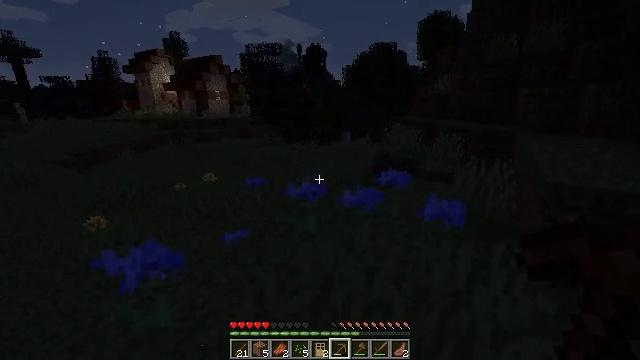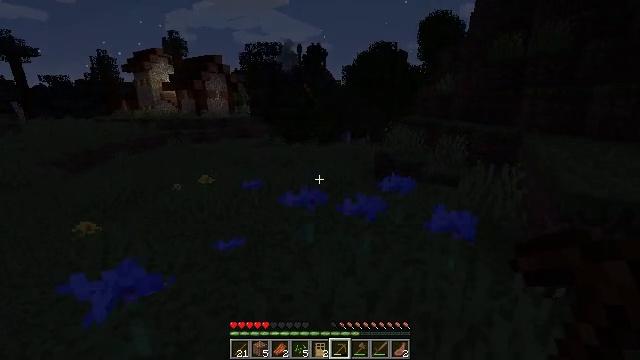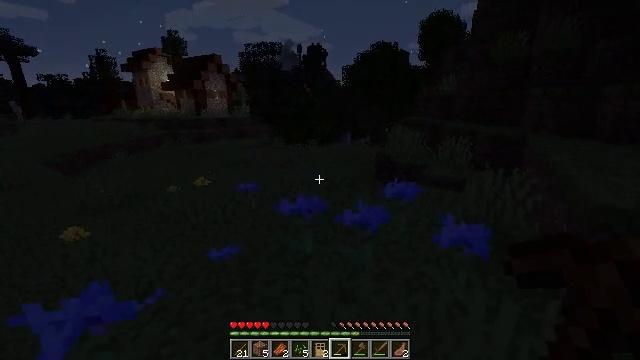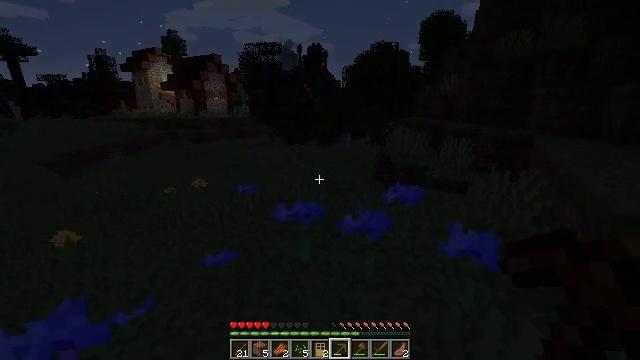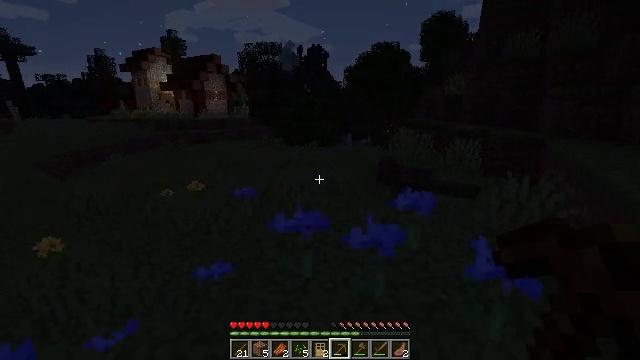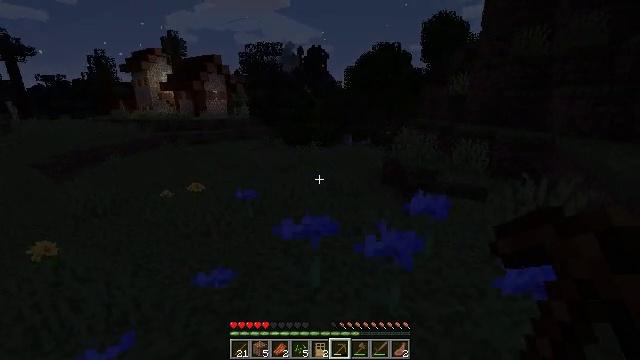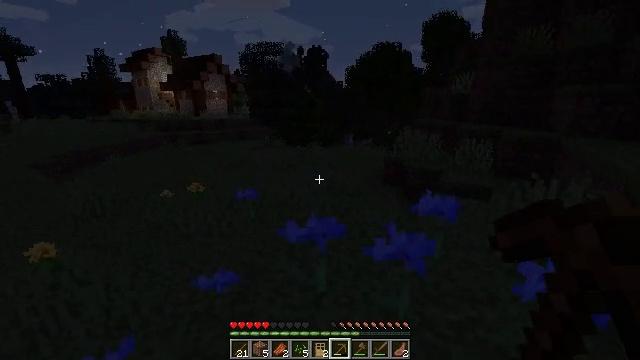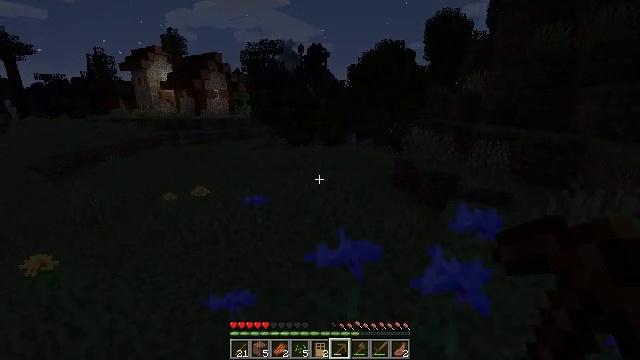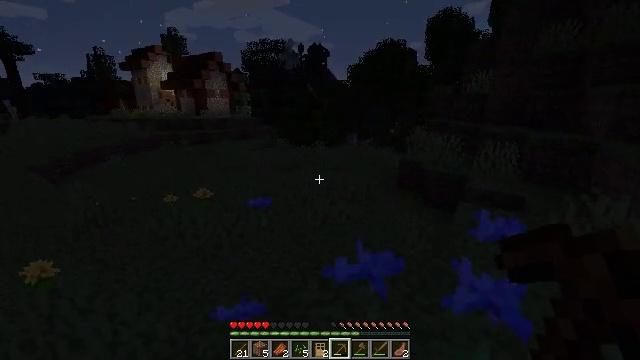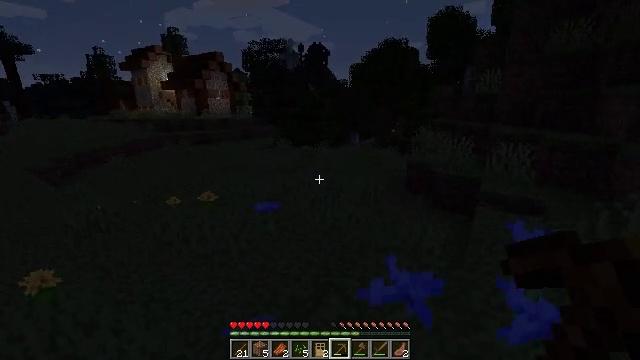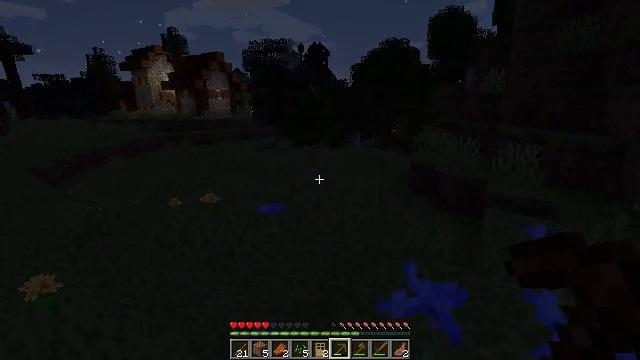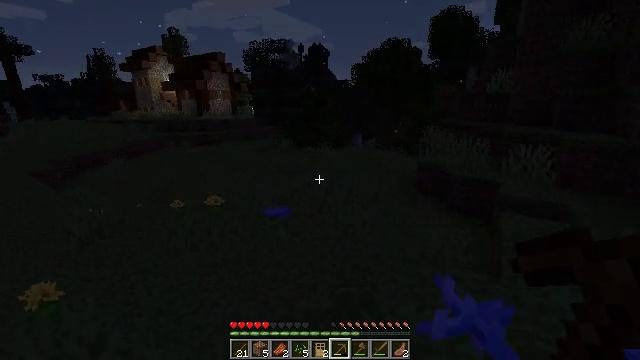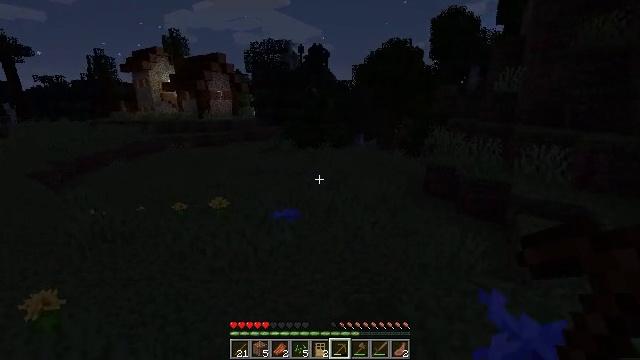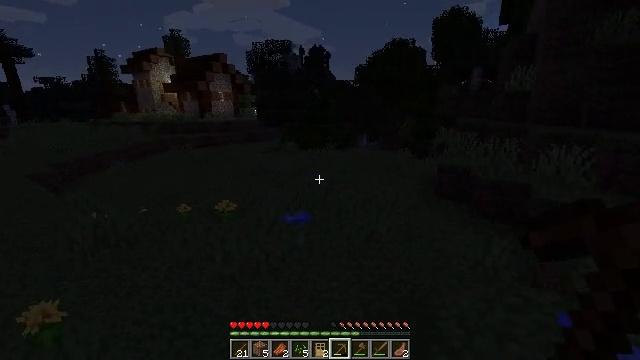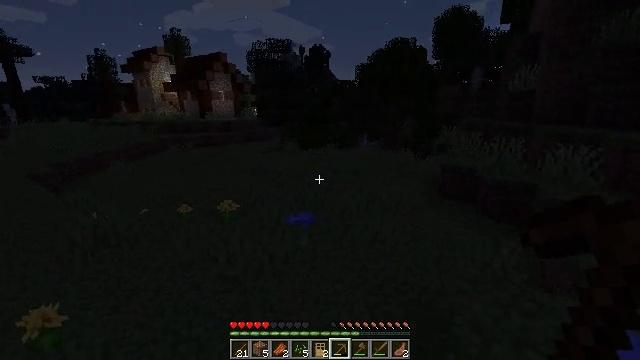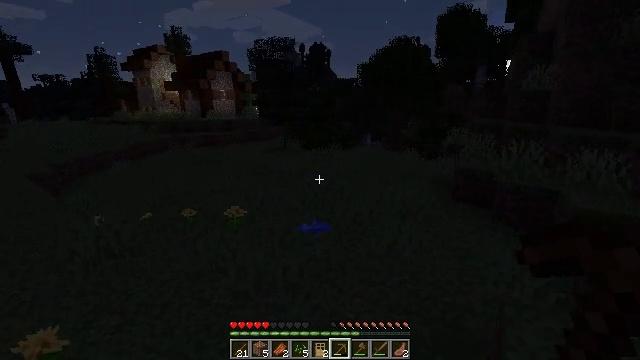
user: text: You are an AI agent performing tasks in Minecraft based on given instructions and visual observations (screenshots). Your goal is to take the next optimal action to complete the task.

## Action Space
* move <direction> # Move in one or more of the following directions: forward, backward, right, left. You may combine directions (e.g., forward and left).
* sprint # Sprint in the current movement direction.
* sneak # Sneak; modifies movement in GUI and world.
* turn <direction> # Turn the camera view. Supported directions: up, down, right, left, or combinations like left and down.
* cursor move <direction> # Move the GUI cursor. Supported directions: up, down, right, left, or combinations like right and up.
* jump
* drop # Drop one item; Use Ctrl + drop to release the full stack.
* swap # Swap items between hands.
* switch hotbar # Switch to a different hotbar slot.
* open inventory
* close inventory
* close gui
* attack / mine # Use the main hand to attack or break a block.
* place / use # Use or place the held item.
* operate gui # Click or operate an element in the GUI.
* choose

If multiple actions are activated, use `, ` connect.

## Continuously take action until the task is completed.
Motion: motion action
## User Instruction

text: Retrieve the torch.
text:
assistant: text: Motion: move forward
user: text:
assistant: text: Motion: move forward
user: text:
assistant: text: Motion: move forward
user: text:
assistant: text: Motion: move forward and move left
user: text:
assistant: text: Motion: move forward and move left
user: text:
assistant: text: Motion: move forward and move left
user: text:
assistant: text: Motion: move forward and move left
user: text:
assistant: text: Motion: move forward and move left
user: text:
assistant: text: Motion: move forward and move left
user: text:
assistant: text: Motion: move forward and move left
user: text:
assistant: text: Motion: move forward and move left
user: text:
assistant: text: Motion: move forward and move left
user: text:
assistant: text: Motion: move forward and move left
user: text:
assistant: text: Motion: move forward and move left
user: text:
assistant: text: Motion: move forward and move left
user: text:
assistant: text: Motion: move forward and move left
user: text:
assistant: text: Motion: move forward and move left
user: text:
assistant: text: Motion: move forward and move left
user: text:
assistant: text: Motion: move forward and move left
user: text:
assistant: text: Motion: move forward and move left
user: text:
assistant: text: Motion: move forward and move left
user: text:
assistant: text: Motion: move forward and move left
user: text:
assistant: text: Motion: move forward and move left
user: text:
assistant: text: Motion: move forward and move left
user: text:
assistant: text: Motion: move forward and move left
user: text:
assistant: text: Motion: move forward and move left
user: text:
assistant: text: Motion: move forward and move left
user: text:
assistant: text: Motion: move forward and move left
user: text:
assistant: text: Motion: move forward and move left
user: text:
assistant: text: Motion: move forward and move left